Question: I'm beginner in .net.
I need to display a some records in CheckedListBox.
I have table (Cat) in DataSet:

I need to display the content of the data table (color column) in CheckedListBox control.
How can it can be implemented?
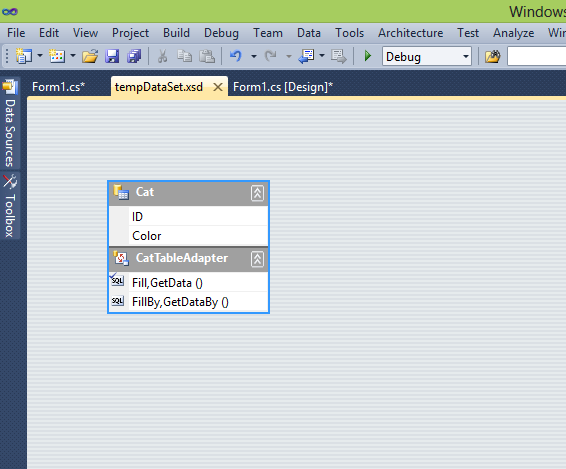
Answer: It appears that <URL>, so this will not work as expected:
'''
CheckedListBox1.DataSource = tempDataSet.Tables("Cat")
CheckedListBox1.DisplayMember = "Color"
CheckedListBox1.ValueMember = "ID"
'''
You can use a <URL> instead. Then you can bind at design time using the Properties window: